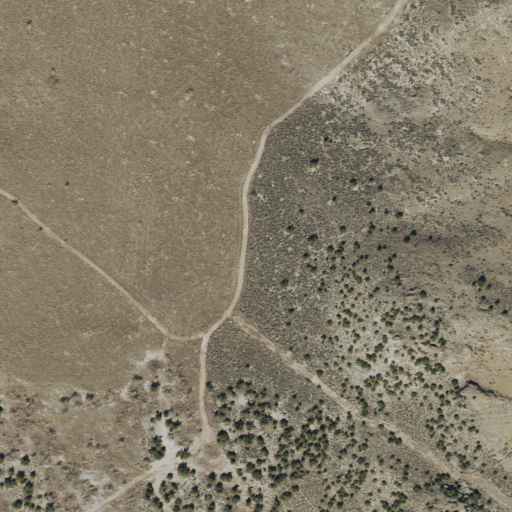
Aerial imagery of mountain in Utah named Wildcat Hills containing grassland and shrub